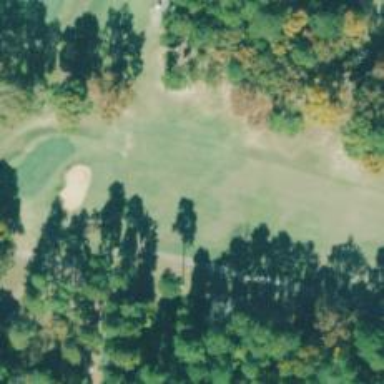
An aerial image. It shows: Golf hole.